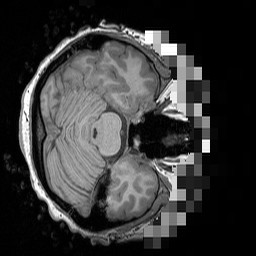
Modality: T1w
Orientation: axial
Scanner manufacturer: siemens
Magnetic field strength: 3 T
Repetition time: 1.5 s
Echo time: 0.00291 s